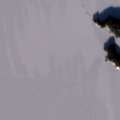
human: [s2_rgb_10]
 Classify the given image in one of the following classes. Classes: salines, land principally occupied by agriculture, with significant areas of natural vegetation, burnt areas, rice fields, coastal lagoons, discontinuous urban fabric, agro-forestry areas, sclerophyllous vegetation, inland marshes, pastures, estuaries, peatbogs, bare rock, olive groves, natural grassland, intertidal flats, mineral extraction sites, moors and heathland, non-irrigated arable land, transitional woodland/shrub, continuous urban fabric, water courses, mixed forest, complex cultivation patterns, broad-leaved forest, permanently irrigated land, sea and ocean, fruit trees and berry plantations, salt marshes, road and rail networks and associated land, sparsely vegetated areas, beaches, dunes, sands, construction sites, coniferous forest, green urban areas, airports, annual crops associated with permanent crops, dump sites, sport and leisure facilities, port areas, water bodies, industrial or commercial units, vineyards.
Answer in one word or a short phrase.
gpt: water bodies